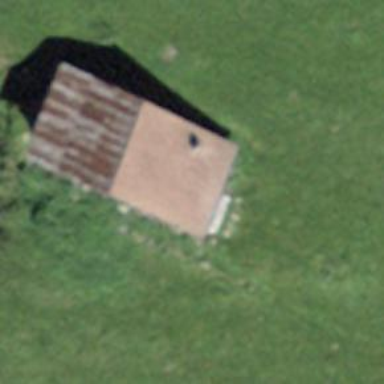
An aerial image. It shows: Barn.